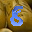
Label: 8